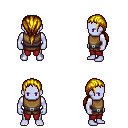
a pixel art fantasy rpg character, male body template, dark elf, purple skin, leather chest armor, red pants, blonde ponytail hairstyle, four views (front, back, left, right), 2x2 character sprite sheet, small pixel art, hard edges, no anti-aliasing